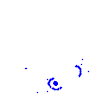
Particle: kaon